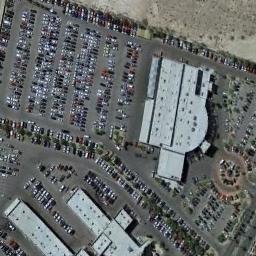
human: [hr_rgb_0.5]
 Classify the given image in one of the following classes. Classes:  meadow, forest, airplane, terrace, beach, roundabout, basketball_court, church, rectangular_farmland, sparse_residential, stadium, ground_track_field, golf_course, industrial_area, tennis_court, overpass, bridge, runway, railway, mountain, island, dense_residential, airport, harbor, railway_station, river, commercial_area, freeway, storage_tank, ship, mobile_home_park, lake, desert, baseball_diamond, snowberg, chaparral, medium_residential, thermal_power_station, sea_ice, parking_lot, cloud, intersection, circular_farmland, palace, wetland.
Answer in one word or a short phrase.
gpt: parking_lot